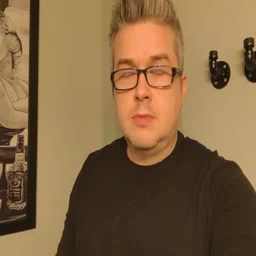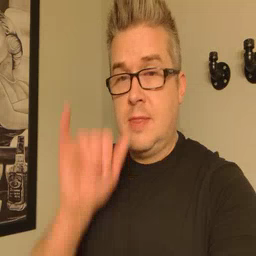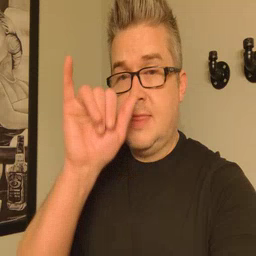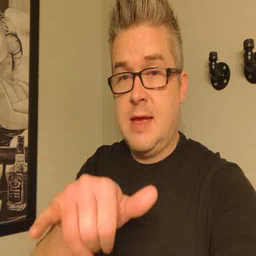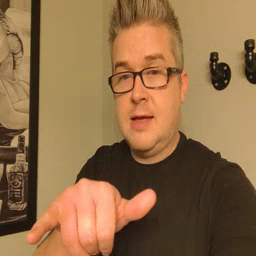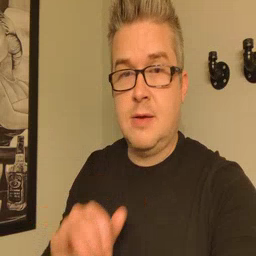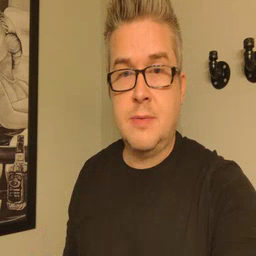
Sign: that